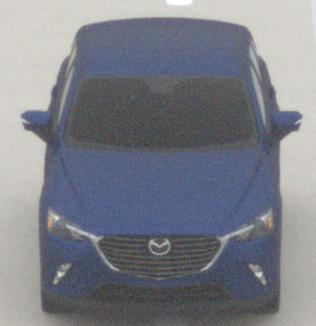
Make: Mazda
Model: CX-3 SKYACTIV-G 120
Detailed model: CX-3 (DK)
Model produced from: 2015/06
Model produced until: 2018/06
Doors: 5
Color: blue
Road condition: dry road
Daytime: midday
Contrast: low contrast